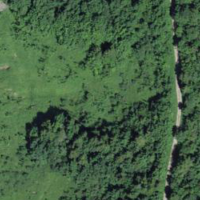
EUNIS habitat code: 32
Species observed at this site:
Pyrrhocorax graculus